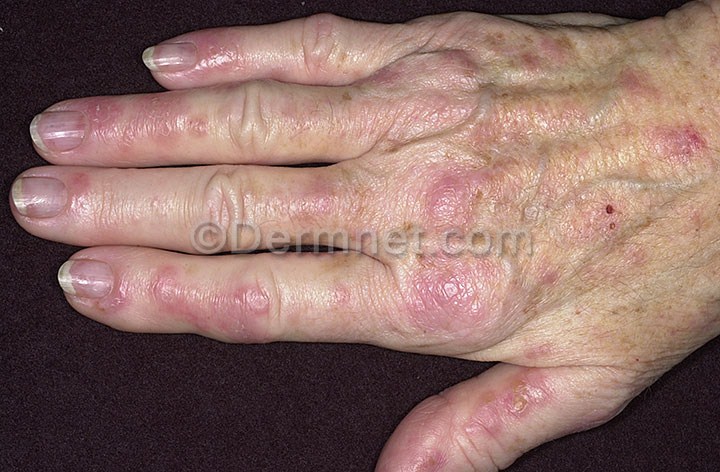
Disease: Exanthems and Drug Eruptions